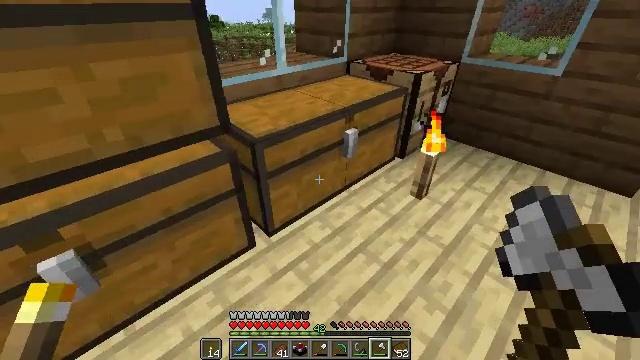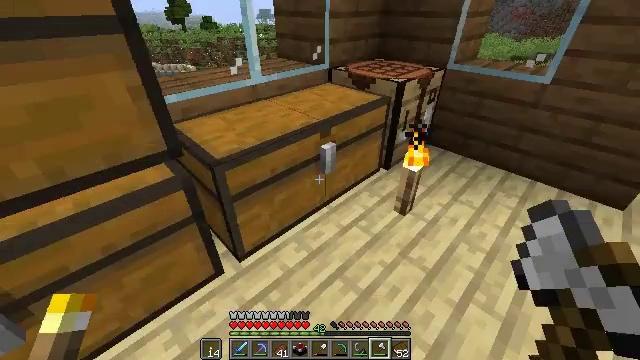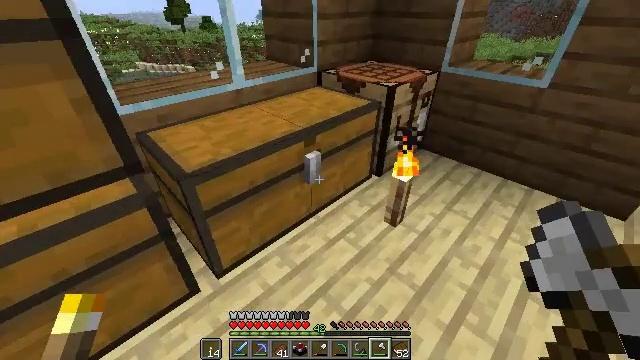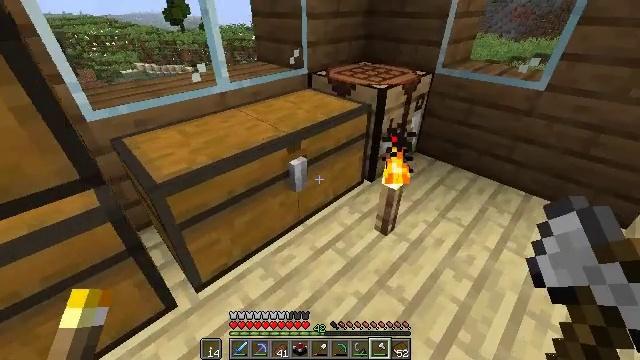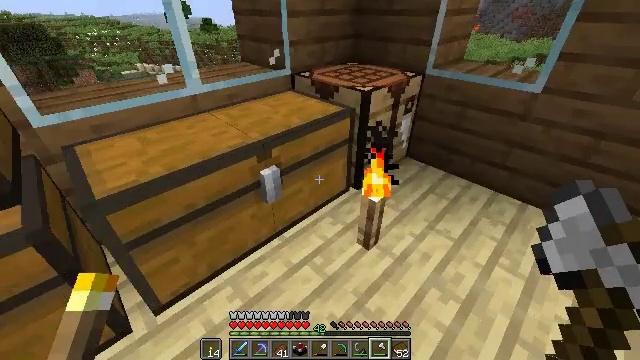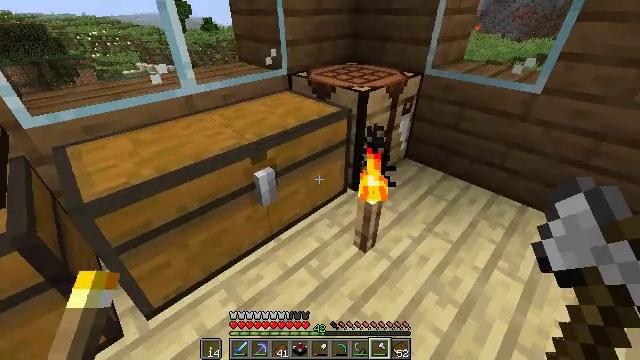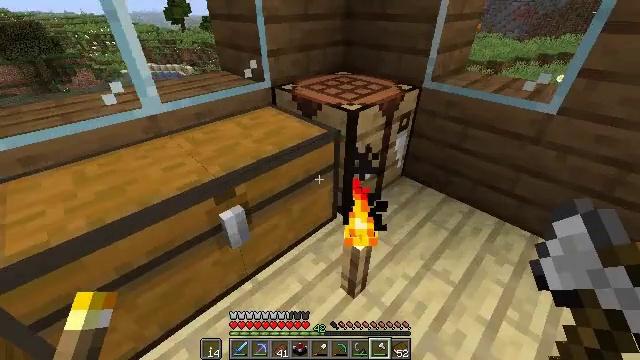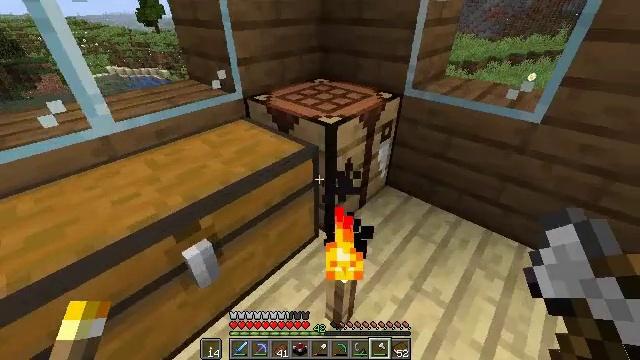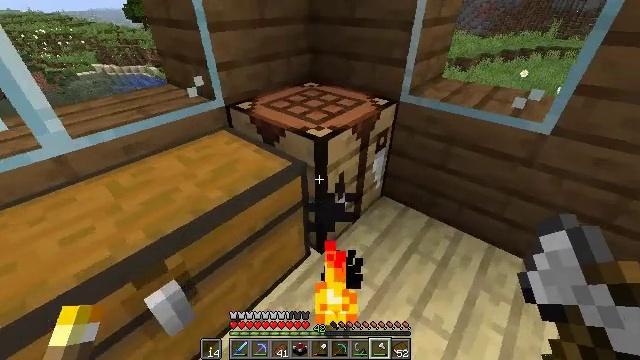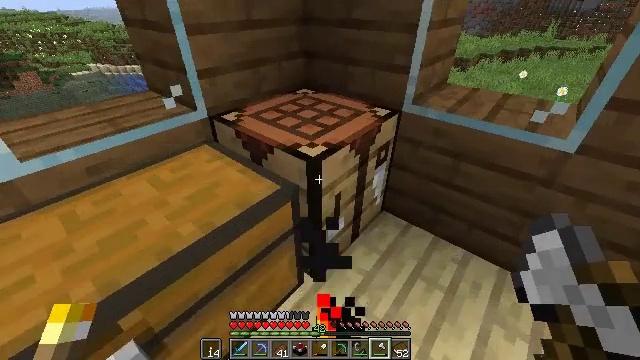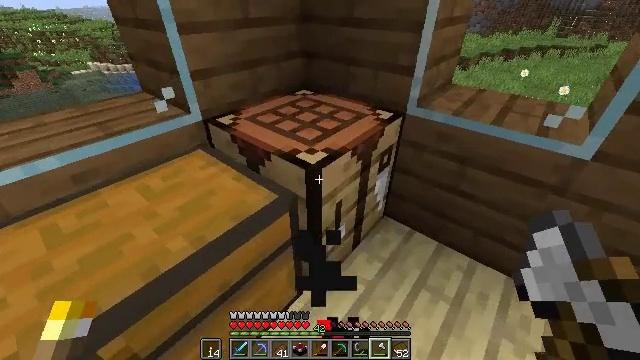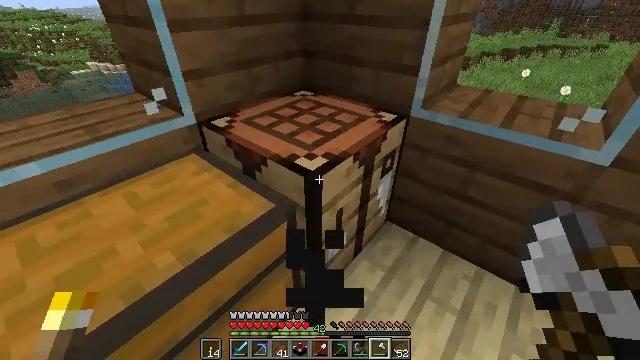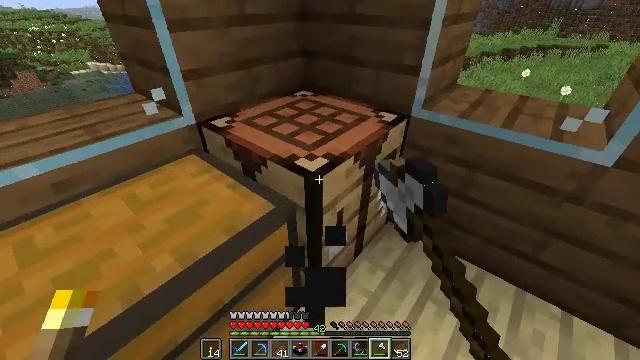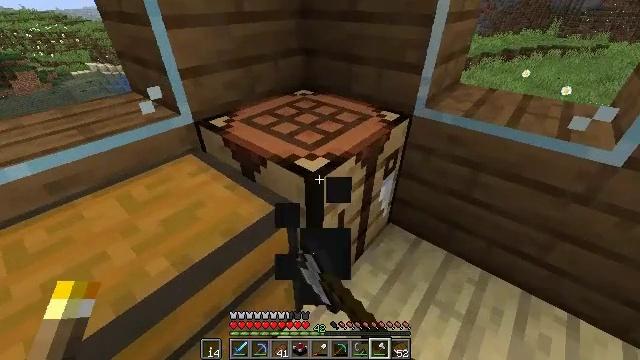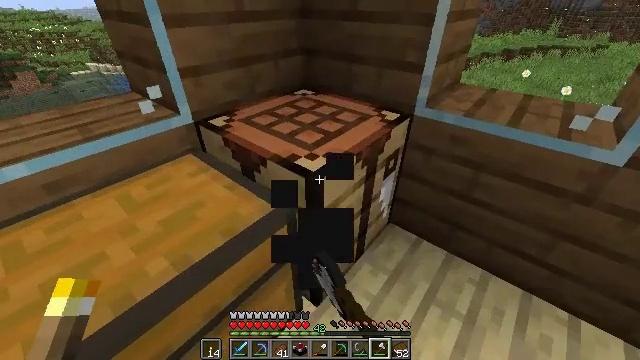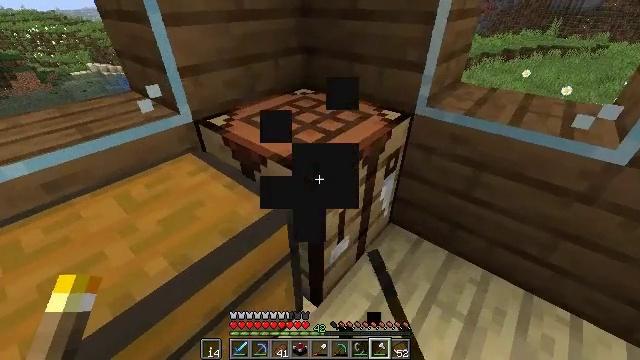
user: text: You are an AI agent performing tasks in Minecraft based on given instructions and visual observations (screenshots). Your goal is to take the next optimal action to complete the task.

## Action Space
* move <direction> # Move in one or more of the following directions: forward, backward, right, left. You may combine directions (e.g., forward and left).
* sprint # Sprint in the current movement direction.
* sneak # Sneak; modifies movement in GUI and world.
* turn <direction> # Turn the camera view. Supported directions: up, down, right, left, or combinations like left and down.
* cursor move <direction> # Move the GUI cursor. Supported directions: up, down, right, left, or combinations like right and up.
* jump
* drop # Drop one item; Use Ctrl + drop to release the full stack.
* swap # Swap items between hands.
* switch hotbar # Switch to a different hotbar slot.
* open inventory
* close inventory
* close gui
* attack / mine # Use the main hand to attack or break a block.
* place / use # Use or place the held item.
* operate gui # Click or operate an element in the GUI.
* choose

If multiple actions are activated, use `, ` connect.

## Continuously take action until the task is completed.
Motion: motion action
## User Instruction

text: Use the crafting grid to make birch planks from birch logs.
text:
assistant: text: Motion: move forward and move right, turn right
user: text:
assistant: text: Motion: move forward and move right
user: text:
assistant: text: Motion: move forward and move right
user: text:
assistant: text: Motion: move forward and move right
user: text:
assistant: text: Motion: move forward
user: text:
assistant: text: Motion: move forward
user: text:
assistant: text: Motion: move forward, turn right
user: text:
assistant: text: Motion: move forward, turn right
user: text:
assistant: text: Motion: move forward
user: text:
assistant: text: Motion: no_op
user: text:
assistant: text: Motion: use / place
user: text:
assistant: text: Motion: use / place
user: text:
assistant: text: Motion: no_op
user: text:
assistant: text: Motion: no_op
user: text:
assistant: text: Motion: no_op
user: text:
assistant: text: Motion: no_op
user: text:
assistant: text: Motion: no_op
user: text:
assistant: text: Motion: no_op
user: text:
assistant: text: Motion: turn right
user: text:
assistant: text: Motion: no_op
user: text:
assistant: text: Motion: no_op
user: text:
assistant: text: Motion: no_op
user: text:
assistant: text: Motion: no_op
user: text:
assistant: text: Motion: no_op
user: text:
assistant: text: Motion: no_op
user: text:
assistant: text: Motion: turn down
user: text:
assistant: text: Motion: no_op
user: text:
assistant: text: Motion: turn left
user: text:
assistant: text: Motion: turn left
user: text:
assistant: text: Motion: turn left